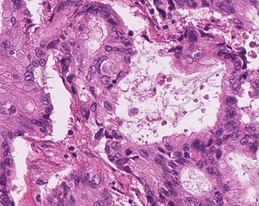
Tumor epithelial tissue: yes
Tumor-associated stroma tissue: yes
Normal tissue: no